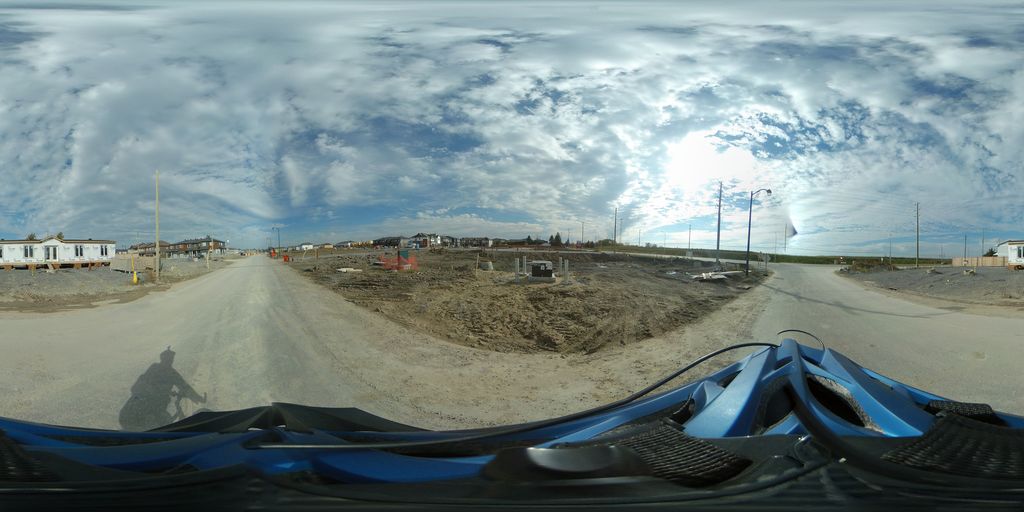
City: ottawa-gatineau